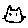
Label: cat